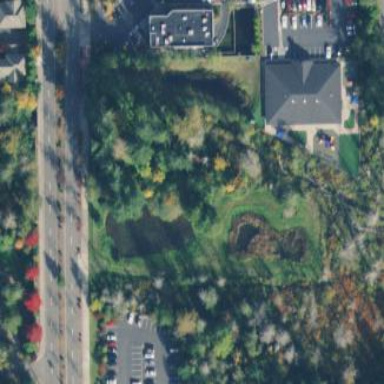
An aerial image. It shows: This is drainage pond.